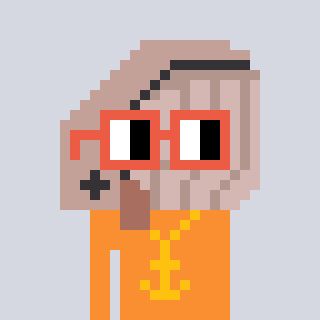
a pixel art character with square orange glasses, a whale-shaped head and a orange-colored body on a cool background